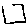
Label: square